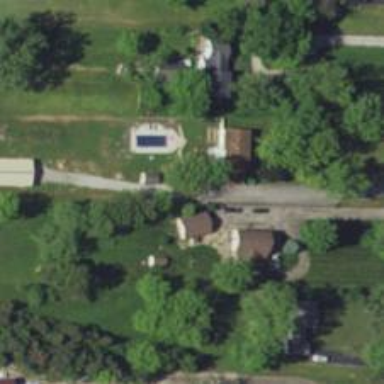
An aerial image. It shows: Driveway leading to service road.